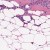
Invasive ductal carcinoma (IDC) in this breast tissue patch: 0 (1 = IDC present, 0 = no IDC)